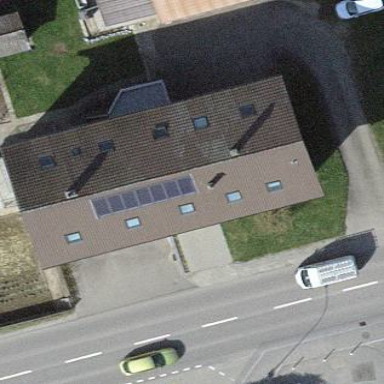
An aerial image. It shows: Simple and straightforward house.